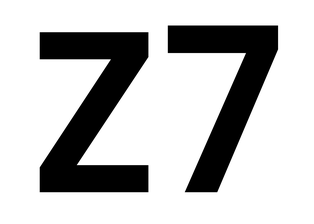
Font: Poppins-SemiBold